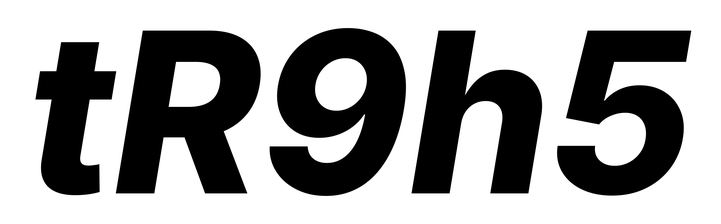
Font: Inter-Italic_ExtraBold_Italic